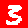
Digit: 3